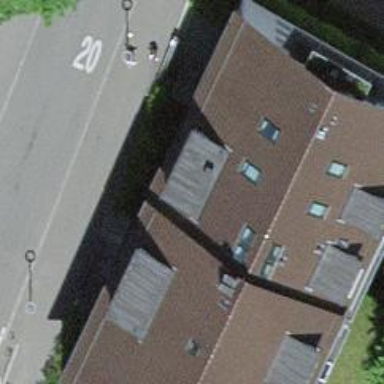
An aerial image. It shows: Gabled roof on building that houses apartments.